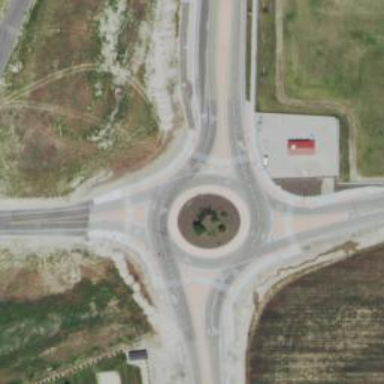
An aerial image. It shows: Secondary road leading to roundabout.